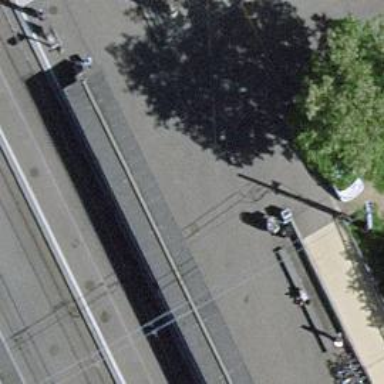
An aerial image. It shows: Platform for public transport with shelter. It serves trams and railways.